Aerial crown-view tile of a tropical tree (Barro Colorado Island, Panama), acquired 20240716:
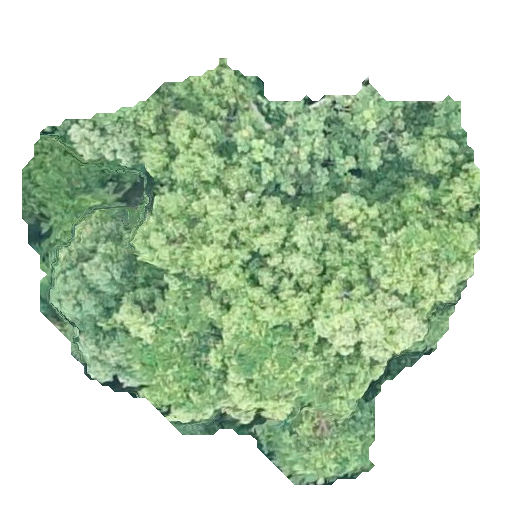
Species: Ocotea leptobotra
GBIF accepted scientific name: Ocotea leptobotra
Crown area: 210.097 m²